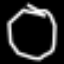
Label: octagon